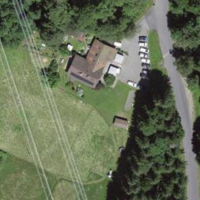
EUNIS habitat code: 44
Species observed at this site:
Filipendula ulmaria